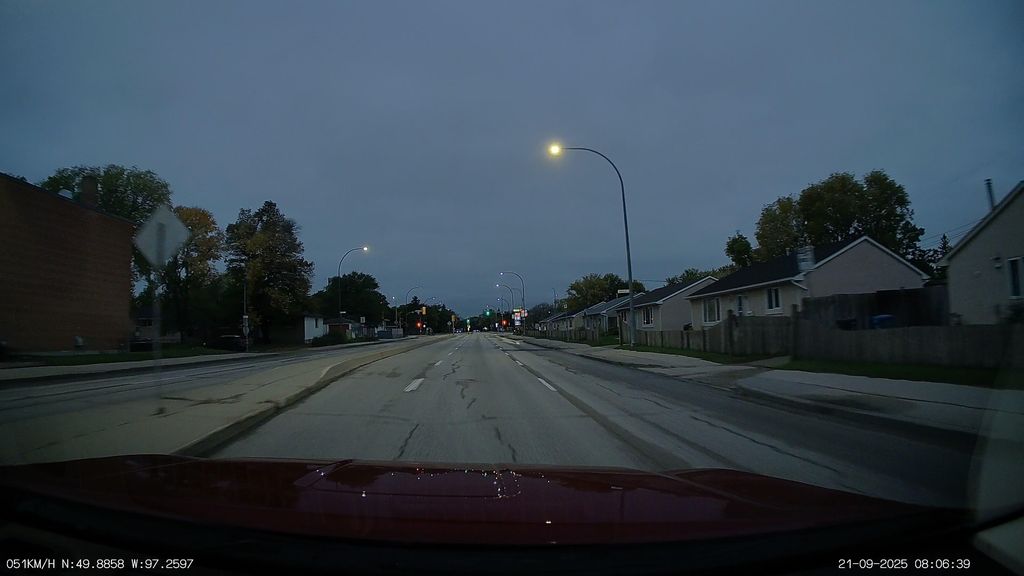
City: winnipeg